Question: Im learning how to use QTreeWidget and Im stuck adding new items to it. The QTreewidget itself is created with qtdesigner, so my idea was just to add items. eg:
'''
tw = self.ui.treeWidget
item = QtGui.QTreeWidgetItem("TEST")
tw.addTopLevelItem(item)
'''
But in the treewidget only appears the first letter of "TEST". Doesnt matter what I type, it always only displays the first letter and I have no idea why...

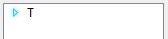
Answer: QTreeWidgetItem constructor expects a list of strings. Try this:
'''
tw = self.ui.treeWidget
item = QtGui.QTreeWidgetItem(["TEST"])
tw.addTopLevelItem(item)
'''